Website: walmart
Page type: payment
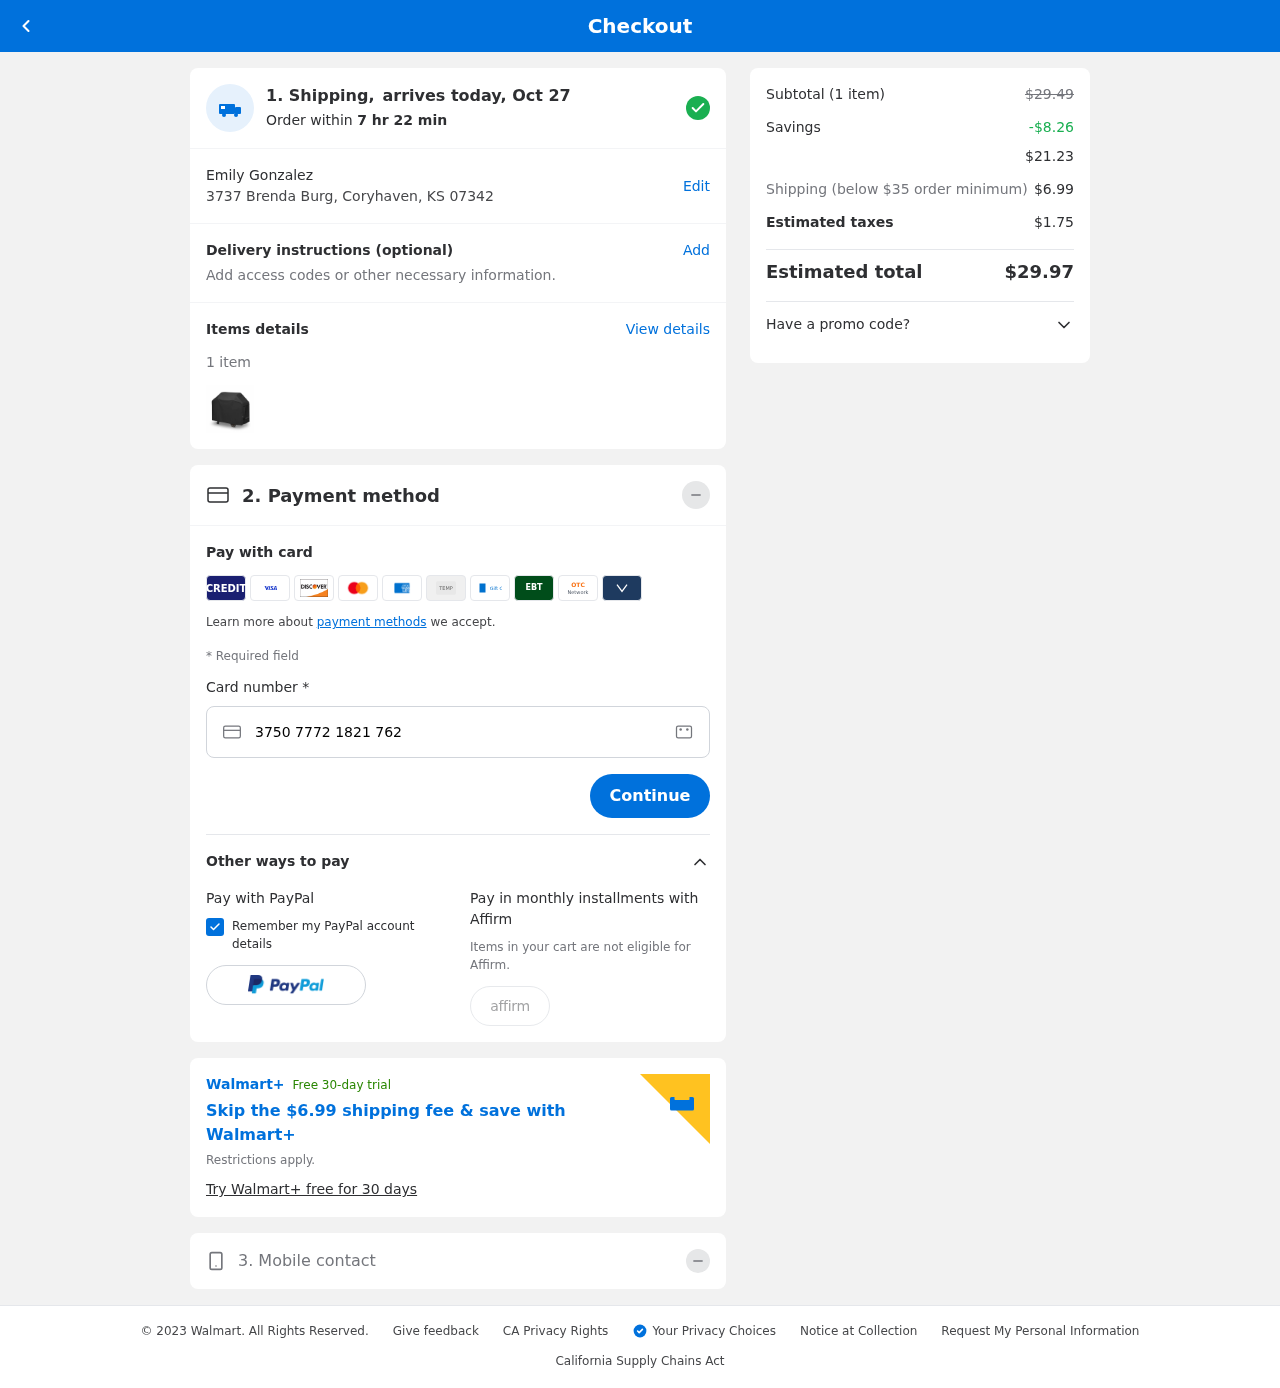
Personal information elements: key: PII_FULLNAME
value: Emily Gonzalez
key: PII_STREET
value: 3737 Brenda Burg
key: PII_CITY_STATE_ZIP
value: Coryhaven, KS 07342
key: PII_CARD_NUMBER
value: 3750 7772 1821 762
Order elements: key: ORDER_DELIVERY_DATE
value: Oct 27
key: ORDER_NUM_ITEMS
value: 1
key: ORDER_SUBTOTAL_BEFORE_SAVINGS
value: $29.49
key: ORDER_SAVINGS
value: -$8.26
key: ORDER_SUBTOTAL
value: $21.23
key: ORDER_SHIPPING_COST
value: $6.99
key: ORDER_TAX
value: $1.75
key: ORDER_TOTAL
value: $29.97